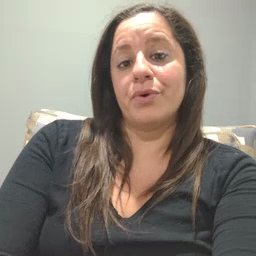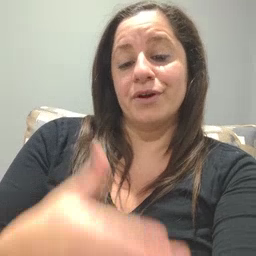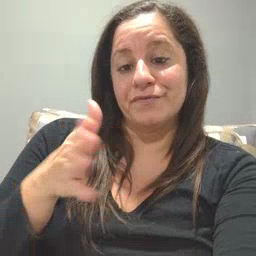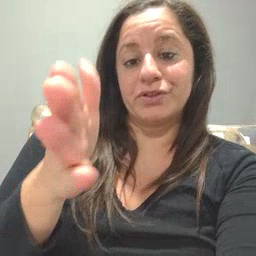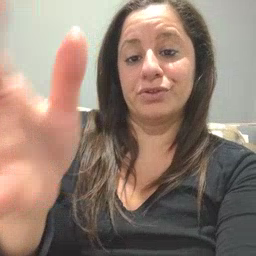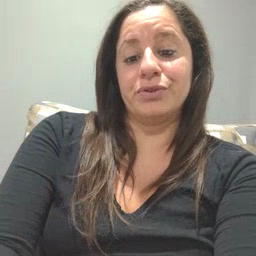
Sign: fish